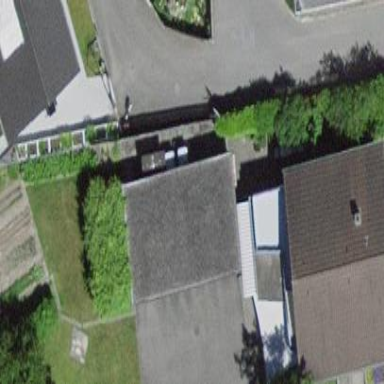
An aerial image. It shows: Garage with flat roof.